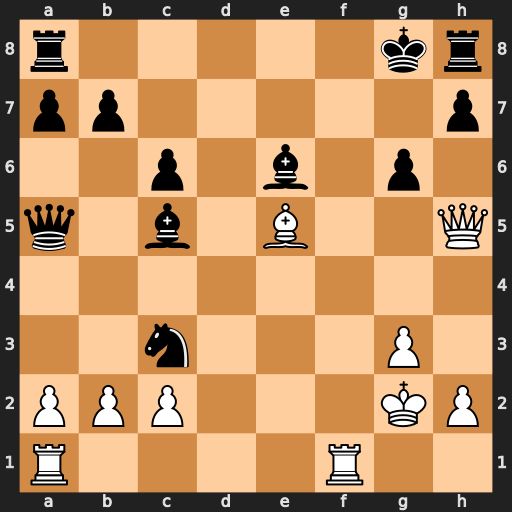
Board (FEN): r5kr/pp5p/2p1b1p1/q1b1B2Q/8/2n3P1/PPP3KP/R4R2
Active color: w
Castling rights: -
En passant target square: -
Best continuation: Qh6 Qc7 Bxc7